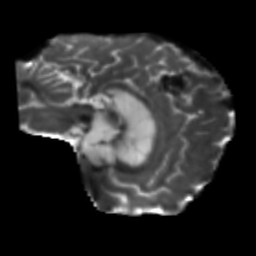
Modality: T2w
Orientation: sagittal
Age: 65
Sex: female
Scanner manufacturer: siemens
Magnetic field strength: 3 T
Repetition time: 5.47 s
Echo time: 0.0854 s